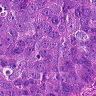
Metastatic tissue present: yes